Question: In an HTML file, I need to extract the date string between two substrings.
Example string :
'''
<A HREF="actuals_ADAPS_20150517_3.txt"></A> <A HREF="actuals_ADAPS_20150517_3.txt">actuals_ADAPS_20150517_3.t&gt;</A> May 17 00:50 4k <A HREF="actuals_ADAPS_20150518_1.txt"></A> <A HREF="actuals_ADAPS_20150518_1.txt">actuals_ADAPS_20150518_1.t&gt;</A> May 17 18:50 4k <A HREF="actuals_ADAPS_20150518_3.txt"></A> <A HREF="actuals_ADAPS_20150518_3.txt">actuals_ADAPS_20150518_3.t&gt;</A> May 18 00:50 4k
'''
Example string represents 3 text files and their associated times.
I need to extract the times for each of these files.
I have gone through the REGEX route but haven't been able to get the correct one.
Code so far:
'''
<cfdump var="#REMatch('actuals_METR_YOUNN_20150520_3.t&gt;(.*)4k',html)#">
'''
The code is not right but gives an idea on where am I heading.
For filename :actuals_ADAPS_20150517_3.txt
Expected Output :
'May 17 00:50'
Current Output:

Note: As per Leigh in the comments, ReMatch (unfortunately) returns the entire string matched, instead of just the grouped expression as you would expect.
I had to use the 'REReplace' on top of 'ReMatch' to get the desired output.
Thanks all for helping.
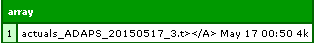
Answer: You are on the right track.. just make your '.*' greedy by adding '?'.. and exclude trailing space by adding '\s*' after it.
'''
actuals_ADAPS_20150517_3\.t&gt;<\/A>\s*(.*?)\s*4k
'''
See <URL>